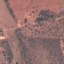
Land use / land cover: PermanentCrop